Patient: sex M, age 36
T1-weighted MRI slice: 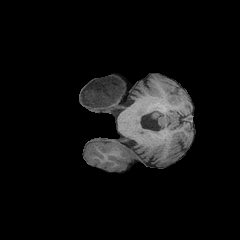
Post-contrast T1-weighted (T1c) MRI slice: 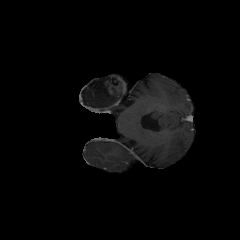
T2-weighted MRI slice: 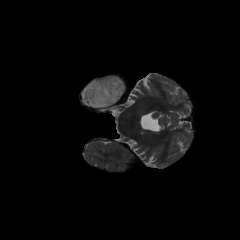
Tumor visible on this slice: yes
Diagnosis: Astrocytoma, IDH-mutant
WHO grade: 4